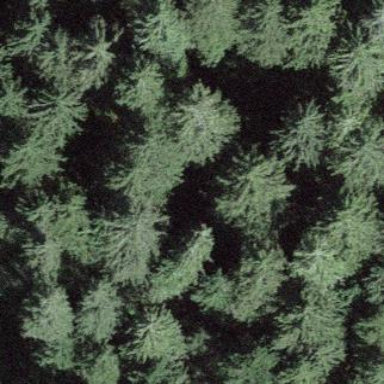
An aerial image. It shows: Forest area.